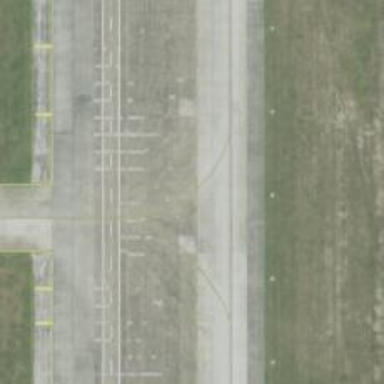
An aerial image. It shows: Image of taxiway at airport.